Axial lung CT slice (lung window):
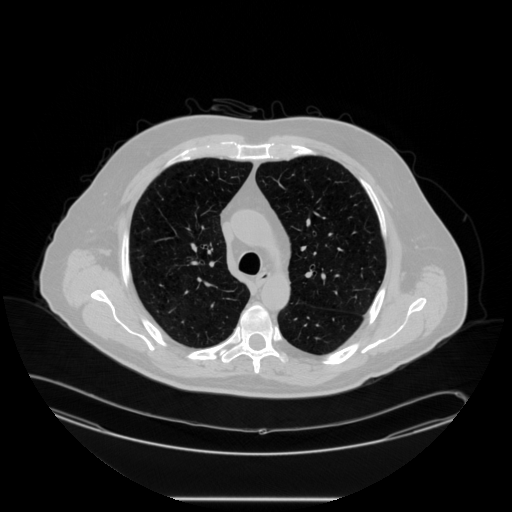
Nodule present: no